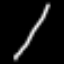
Label: hourglass